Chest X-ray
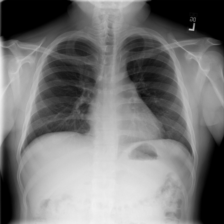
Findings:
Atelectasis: negative
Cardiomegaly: negative
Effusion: negative
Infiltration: negative
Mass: negative
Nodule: negative
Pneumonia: negative
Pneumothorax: negative
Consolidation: negative
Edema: negative
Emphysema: negative
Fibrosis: negative
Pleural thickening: negative
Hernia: negative